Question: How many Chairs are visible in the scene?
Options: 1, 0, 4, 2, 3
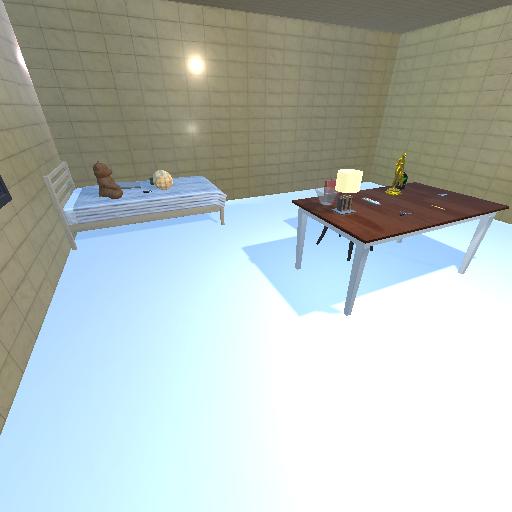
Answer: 1